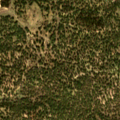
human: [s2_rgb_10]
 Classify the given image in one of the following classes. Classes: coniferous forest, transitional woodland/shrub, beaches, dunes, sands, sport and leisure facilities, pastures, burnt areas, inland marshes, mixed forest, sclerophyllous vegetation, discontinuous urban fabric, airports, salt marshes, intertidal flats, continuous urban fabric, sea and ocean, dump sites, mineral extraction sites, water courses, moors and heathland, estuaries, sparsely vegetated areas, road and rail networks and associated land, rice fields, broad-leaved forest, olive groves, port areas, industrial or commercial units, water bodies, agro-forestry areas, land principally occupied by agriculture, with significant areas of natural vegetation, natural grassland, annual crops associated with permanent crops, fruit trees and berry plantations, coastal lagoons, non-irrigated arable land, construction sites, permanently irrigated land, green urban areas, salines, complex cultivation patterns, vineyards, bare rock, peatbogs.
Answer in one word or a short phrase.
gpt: agro-forestry areas, broad-leaved forest